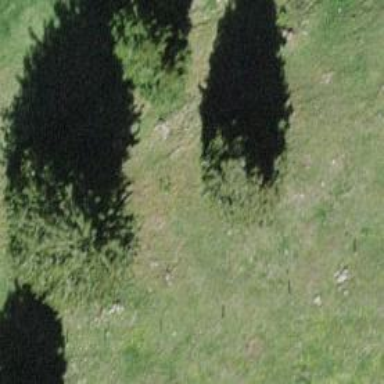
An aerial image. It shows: Needle-leaved tree in nature.